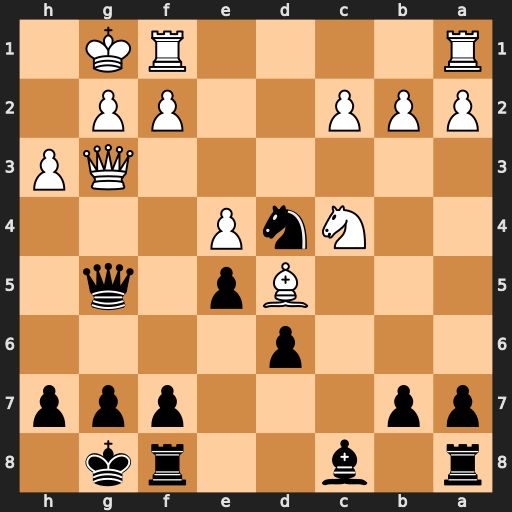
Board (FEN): r1b2rk1/pp3ppp/3p4/3Bp1q1/2NnP3/6QP/PPP2PP1/R4RK1
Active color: b
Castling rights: -
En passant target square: -
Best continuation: Ne2+ Kh2 Nxg3